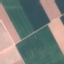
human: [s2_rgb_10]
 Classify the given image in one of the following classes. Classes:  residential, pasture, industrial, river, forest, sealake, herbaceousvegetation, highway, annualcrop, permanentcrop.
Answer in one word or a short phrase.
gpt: AnnualCrop